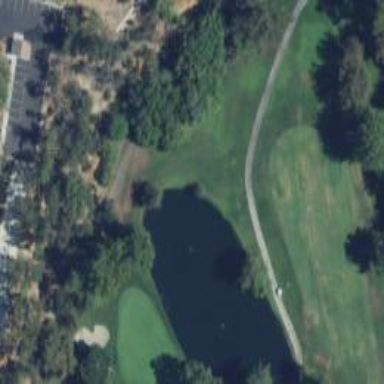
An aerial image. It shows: Path for golf carts.